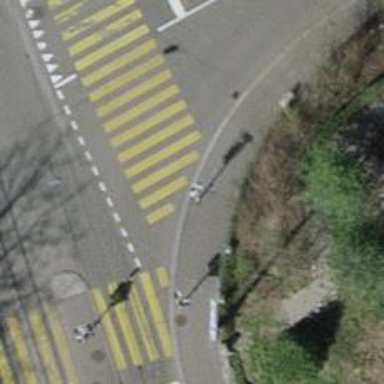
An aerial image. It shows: Kerb barrier.